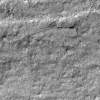
Atmospheric dust classification: not_dusty